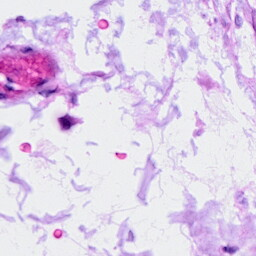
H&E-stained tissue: Ovarian